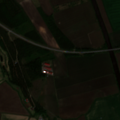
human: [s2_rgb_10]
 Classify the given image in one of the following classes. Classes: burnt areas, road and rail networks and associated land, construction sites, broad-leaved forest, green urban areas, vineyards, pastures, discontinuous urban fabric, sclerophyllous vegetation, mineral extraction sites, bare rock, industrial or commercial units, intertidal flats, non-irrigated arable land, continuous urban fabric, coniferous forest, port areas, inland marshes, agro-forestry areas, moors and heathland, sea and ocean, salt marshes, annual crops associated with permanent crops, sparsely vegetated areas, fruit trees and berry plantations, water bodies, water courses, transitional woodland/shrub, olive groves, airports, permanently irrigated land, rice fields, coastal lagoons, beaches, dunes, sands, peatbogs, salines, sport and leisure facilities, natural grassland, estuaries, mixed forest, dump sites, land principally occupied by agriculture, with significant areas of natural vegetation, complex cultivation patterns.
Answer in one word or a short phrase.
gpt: sport and leisure facilities, non-irrigated arable land, coniferous forest, mixed forest